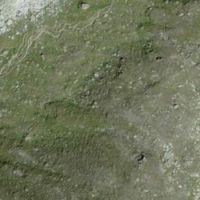
EUNIS habitat code: 31
Species observed at this site:
Silene acaulis
Saxifraga bryoides
Achillea erba-rotta